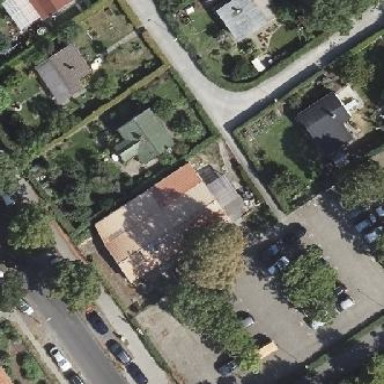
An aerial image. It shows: Bungalow.